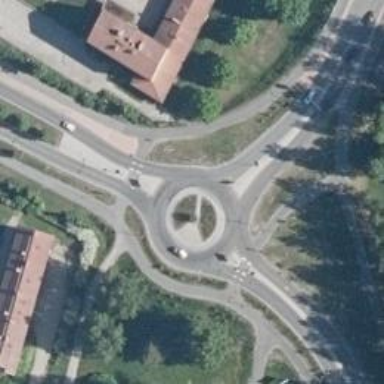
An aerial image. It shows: Secondary road with asphalt surface leading to roundabout junction.